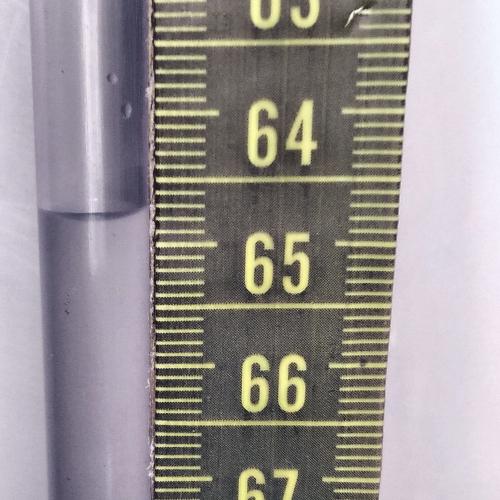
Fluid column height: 64.7 cm